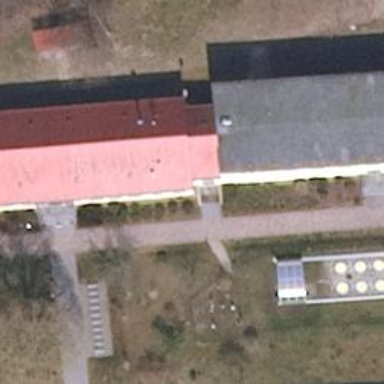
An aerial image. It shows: College building with flat grey roof.